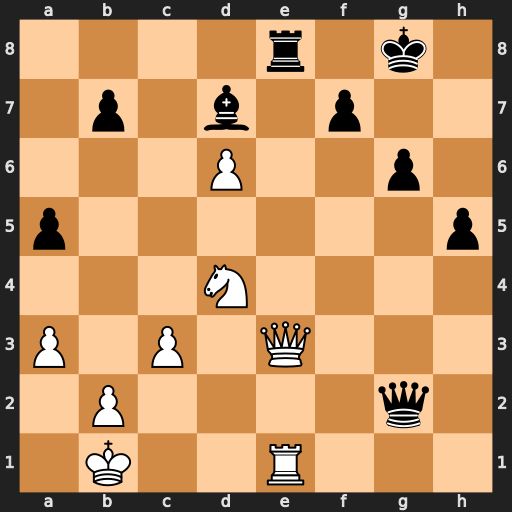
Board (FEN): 4r1k1/1p1b1p2/3P2p1/p6p/3N4/P1P1Q3/1P4q1/1K2R3
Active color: w
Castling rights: -
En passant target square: -
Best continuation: Qxe8+ Bxe8 Rxe8+ Kg7 d7